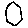
Label: hexagon